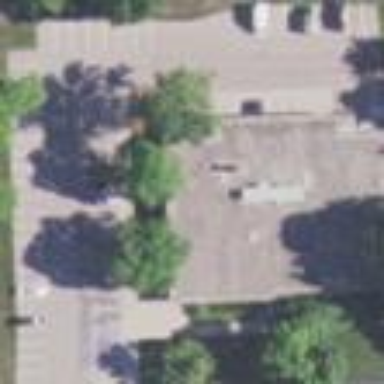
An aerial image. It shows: Parking area with surface.